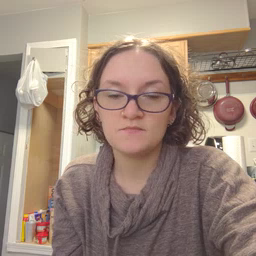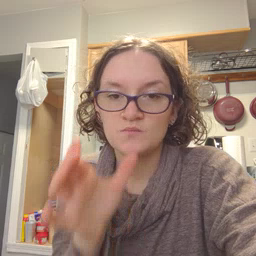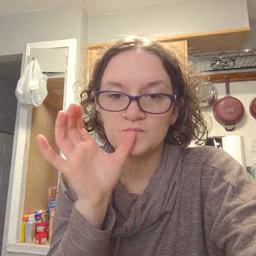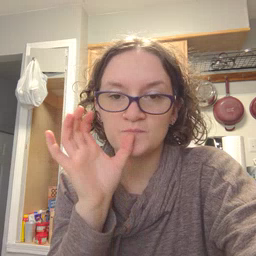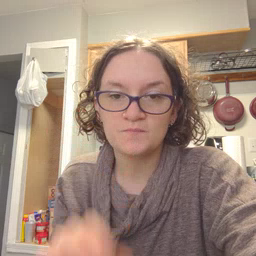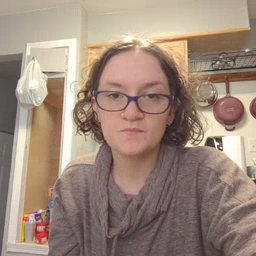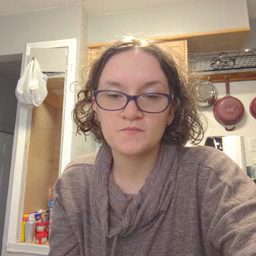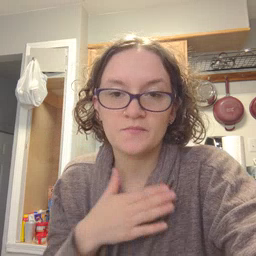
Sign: drink